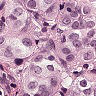
Metastatic tissue present: yes